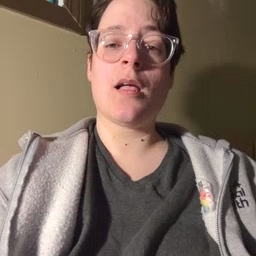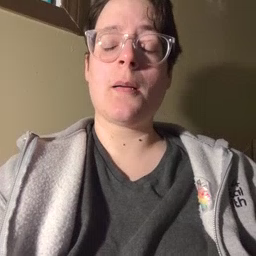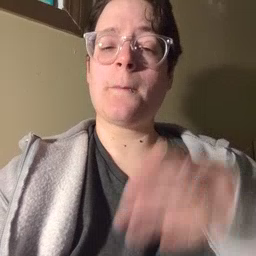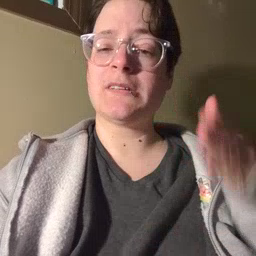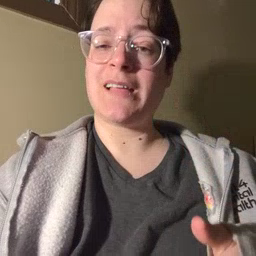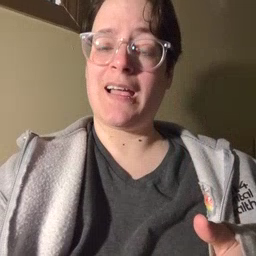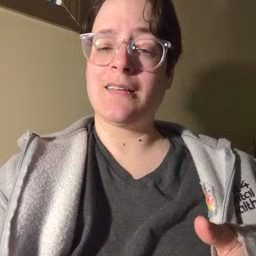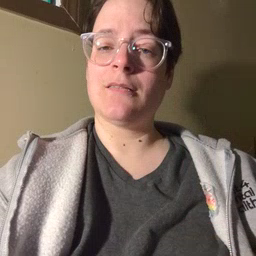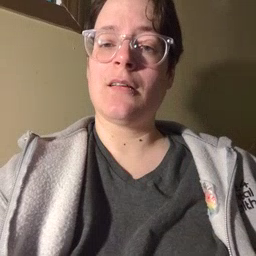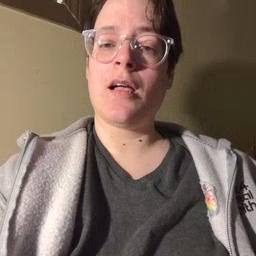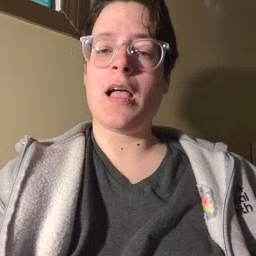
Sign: beside